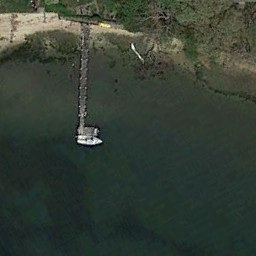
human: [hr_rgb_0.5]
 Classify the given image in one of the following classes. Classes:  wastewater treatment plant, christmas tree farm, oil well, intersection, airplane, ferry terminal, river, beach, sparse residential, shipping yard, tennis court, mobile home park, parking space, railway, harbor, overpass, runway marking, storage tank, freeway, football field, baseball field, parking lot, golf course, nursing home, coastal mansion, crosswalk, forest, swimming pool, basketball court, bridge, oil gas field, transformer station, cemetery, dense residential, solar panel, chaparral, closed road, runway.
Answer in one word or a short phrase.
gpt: ferry terminal